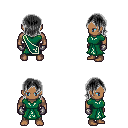
a pixel art fantasy rpg character, male body template, human, dark skin, sash dress, teal pants, gray long bangs hairstyle, metal gloves, four views (front, back, left, right), 2x2 character sprite sheet, small pixel art, hard edges, no anti-aliasing